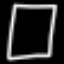
Label: square